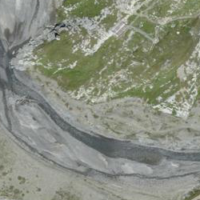
EUNIS habitat code: 48
Species observed at this site:
Silene acaulis
Chamaenerion dodonaei
Dryas octopetala
Anthus spinoletta